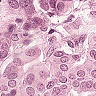
Metastatic tissue present: yes